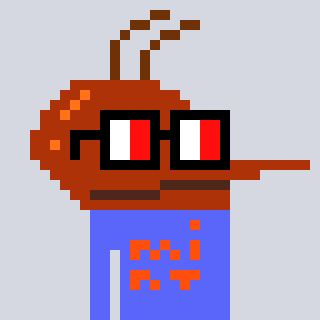
a pixel art character with square glasses with black frames and red eyes, a mosquito-shaped head and a purple-colored body on a cool background